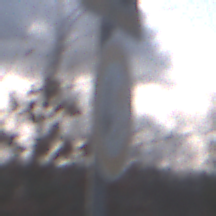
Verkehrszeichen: VorrangDesGegenverkehrs
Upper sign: Arbeitsstelle
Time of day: MorningAfternoon
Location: Outdoor (Nature)
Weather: PartlyCloudy
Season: NotSpecified
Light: Natural